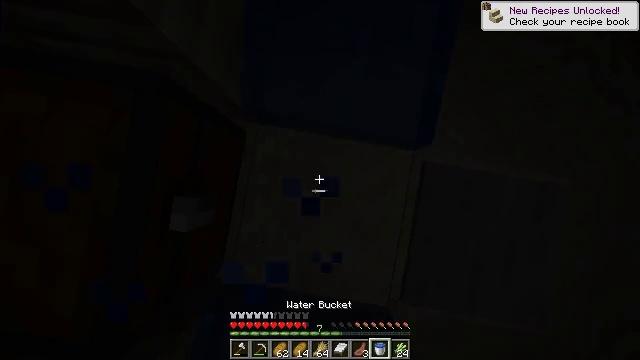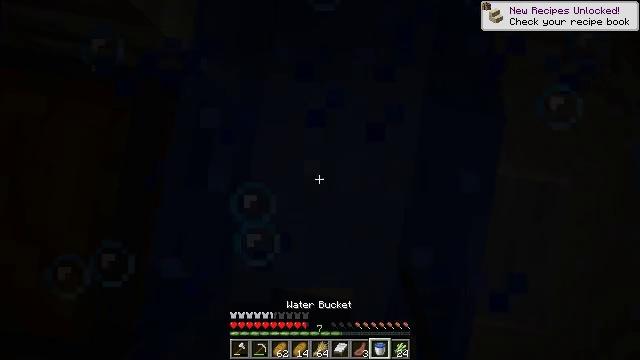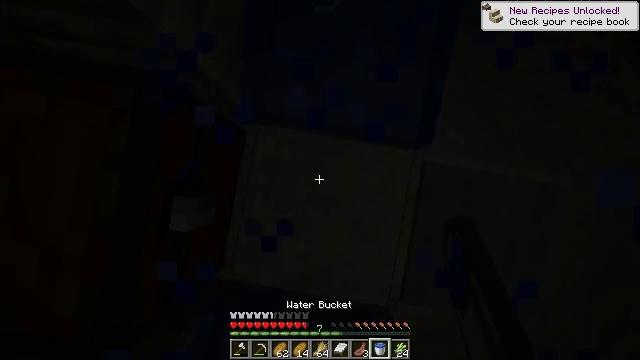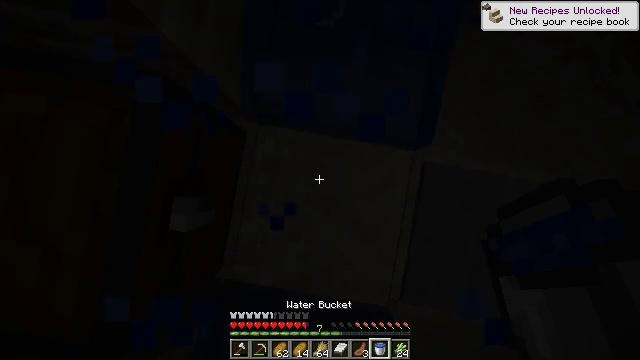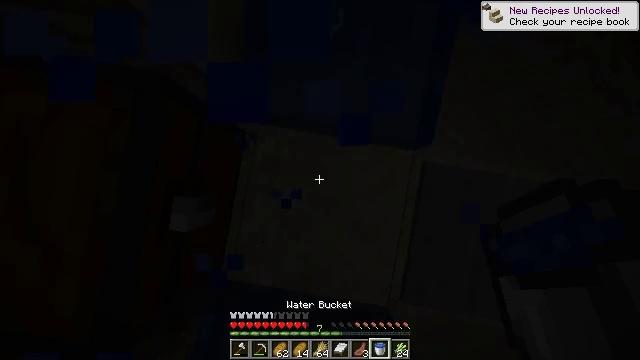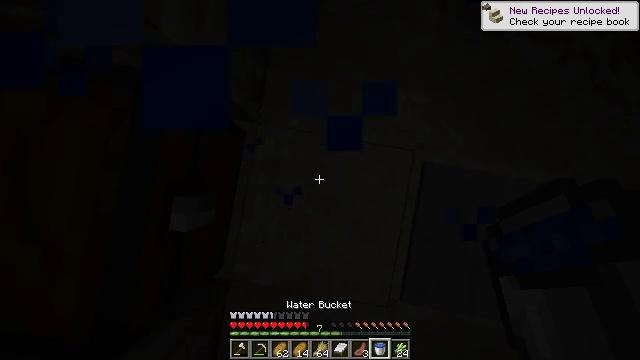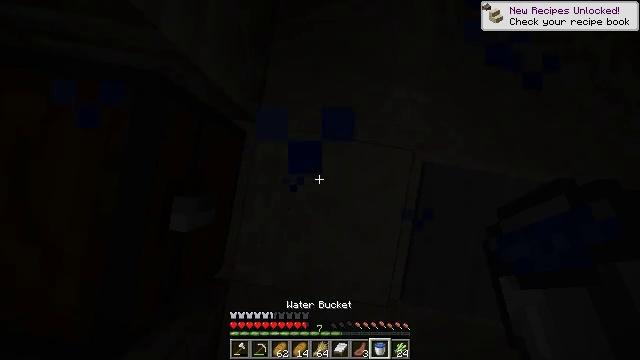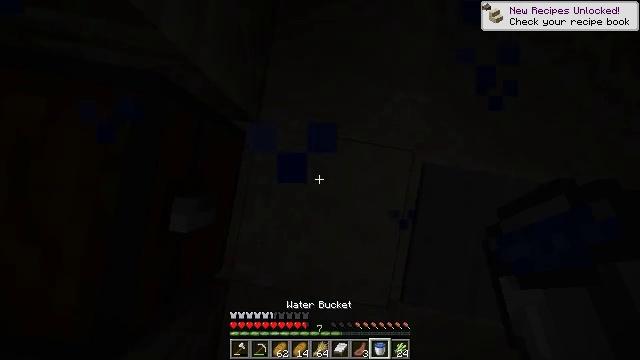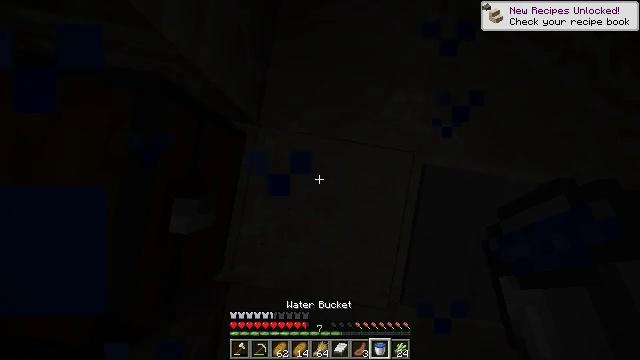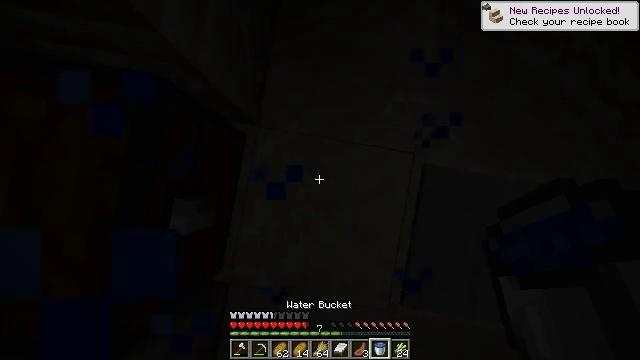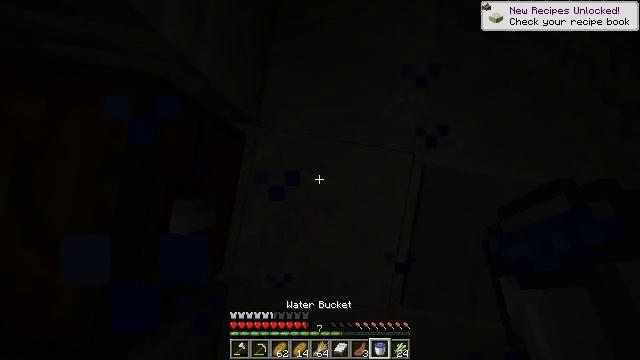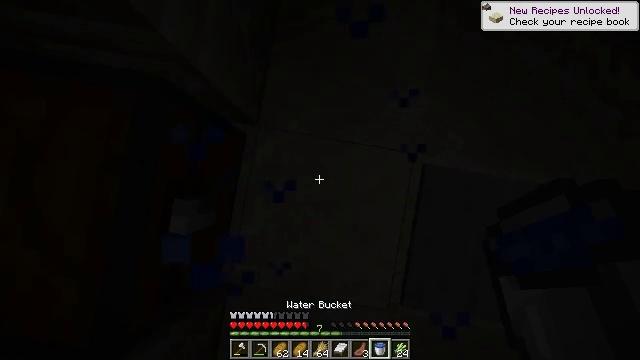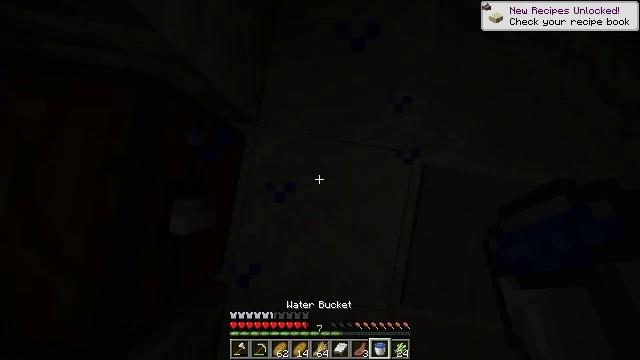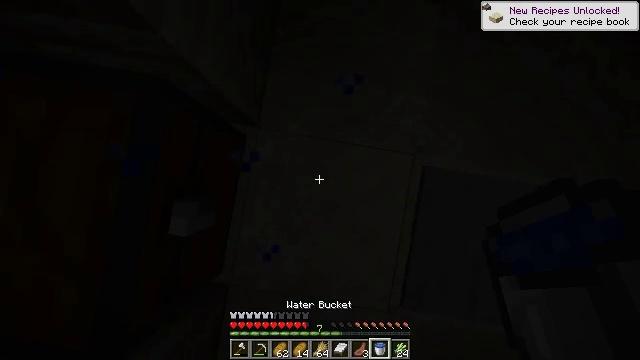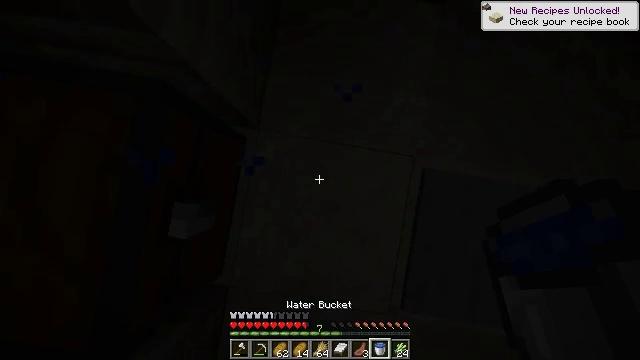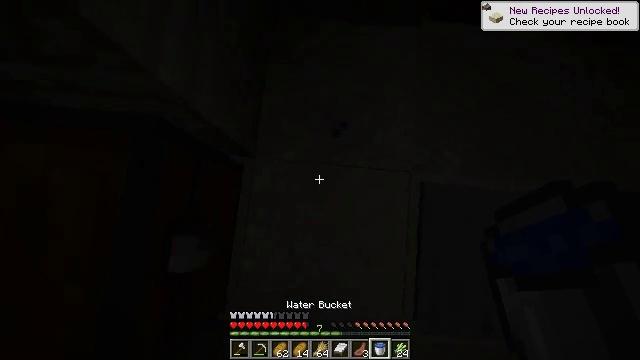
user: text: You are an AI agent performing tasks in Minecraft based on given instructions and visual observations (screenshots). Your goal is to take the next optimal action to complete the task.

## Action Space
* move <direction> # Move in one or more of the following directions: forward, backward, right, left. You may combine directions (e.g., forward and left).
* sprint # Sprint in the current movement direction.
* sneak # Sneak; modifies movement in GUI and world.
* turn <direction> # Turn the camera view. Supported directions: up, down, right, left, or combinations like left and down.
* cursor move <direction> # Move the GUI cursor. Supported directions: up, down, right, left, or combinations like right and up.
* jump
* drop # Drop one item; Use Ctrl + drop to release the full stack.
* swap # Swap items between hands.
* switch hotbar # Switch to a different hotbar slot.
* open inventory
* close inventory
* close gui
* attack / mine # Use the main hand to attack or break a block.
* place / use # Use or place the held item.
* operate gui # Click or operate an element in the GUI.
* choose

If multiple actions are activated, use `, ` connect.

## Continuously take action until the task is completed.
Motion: motion action
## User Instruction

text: Attack the stone pressure plate to remove it.
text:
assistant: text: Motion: no_op
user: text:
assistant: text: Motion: no_op
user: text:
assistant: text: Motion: no_op
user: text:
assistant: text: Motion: no_op
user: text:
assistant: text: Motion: no_op
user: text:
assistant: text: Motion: no_op
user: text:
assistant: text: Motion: no_op
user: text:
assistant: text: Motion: no_op
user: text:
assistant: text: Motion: no_op
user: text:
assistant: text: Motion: no_op
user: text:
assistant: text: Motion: no_op
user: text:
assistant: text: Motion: no_op
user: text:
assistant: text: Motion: no_op
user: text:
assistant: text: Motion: no_op
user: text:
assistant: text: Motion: turn right and up
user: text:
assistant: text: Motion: turn right and up
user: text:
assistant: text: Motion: turn right
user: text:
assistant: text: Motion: turn right
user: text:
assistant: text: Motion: turn right and up
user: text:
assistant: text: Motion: turn left and up
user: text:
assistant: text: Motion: no_op
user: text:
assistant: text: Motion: no_op
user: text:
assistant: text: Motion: no_op
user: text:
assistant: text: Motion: turn left
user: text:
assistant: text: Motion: turn right and up
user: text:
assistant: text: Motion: turn right and up
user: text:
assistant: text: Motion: turn right
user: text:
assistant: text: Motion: turn right
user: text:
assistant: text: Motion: no_op
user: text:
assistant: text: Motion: turn right